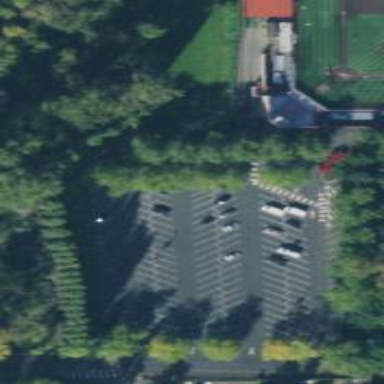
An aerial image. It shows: Parking area with surface.